Interaction volume radius: 5 \u00c5
Interaction volume height: 50 \u00c5
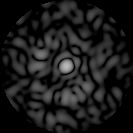
Disorder parameter: 0.8444